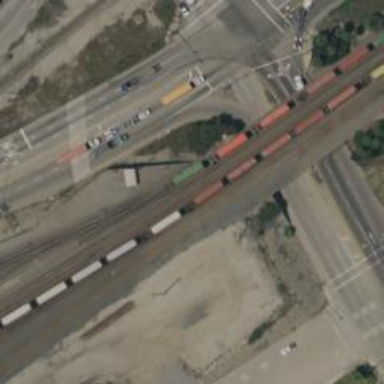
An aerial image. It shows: Railway siding for service.